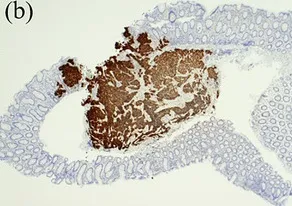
Hematoxylin-eosin staining and immunohistochemistry of cold snare polypectomy specimens. (b) Tumor cells positive for thyroid transcription factor-1 immunostaining (x40).
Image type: pathology (immunostaining)